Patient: sex F, age 69
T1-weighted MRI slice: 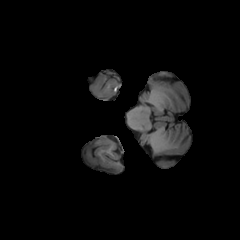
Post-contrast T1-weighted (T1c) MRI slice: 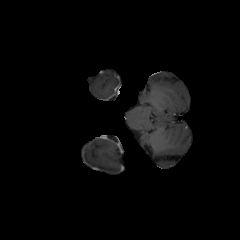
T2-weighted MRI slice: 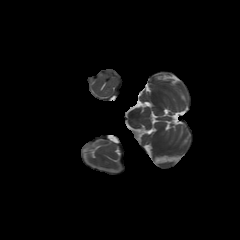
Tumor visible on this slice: no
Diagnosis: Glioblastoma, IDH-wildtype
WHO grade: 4